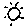
Label: sun